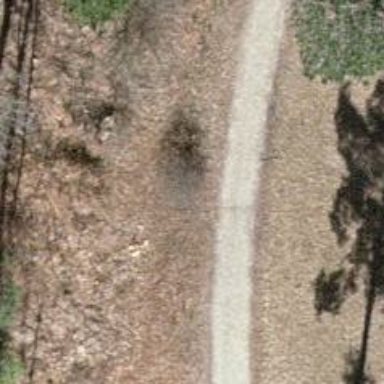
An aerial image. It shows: Compacted track with grade4 tracktype.